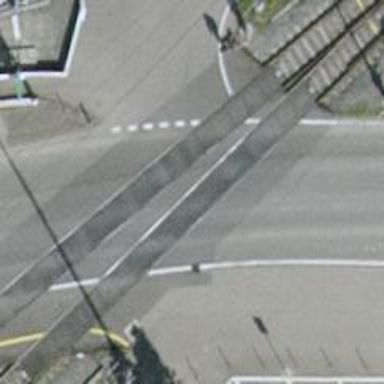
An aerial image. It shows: Level crossing on the railway with lights and double half barrier.